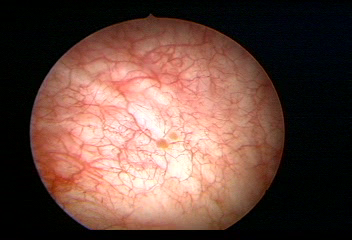
Modality: WLC
Class: Normal mucosa
Bladder cancer association: No